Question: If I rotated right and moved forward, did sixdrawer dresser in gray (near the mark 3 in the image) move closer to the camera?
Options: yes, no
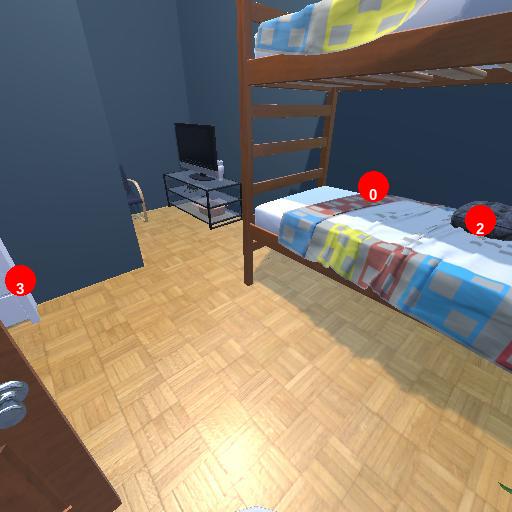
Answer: yes